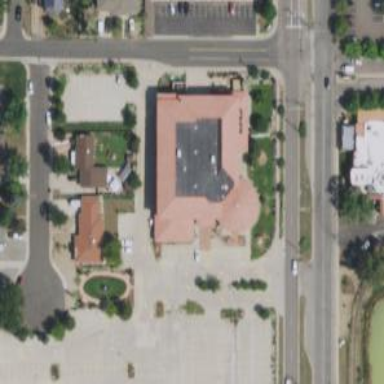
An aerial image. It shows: Place of worship building that also functions as parish hall.